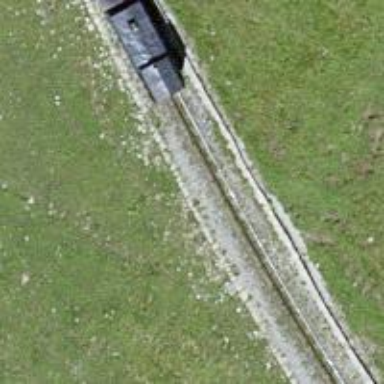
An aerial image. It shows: Narrow-gauge railway.